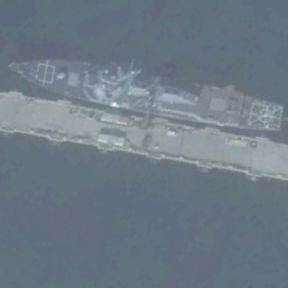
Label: destroyer